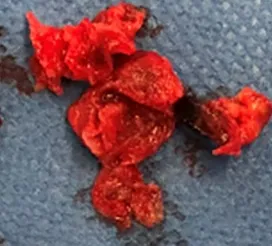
Black thrombus removed from the SFA and DFA. The CFA was found to be filled with a yellow solid mass during the incision. The black thrombi were removed from the SFA and DFA. CFA, common femoral artery; SFA, superior femoral artery; DFA, deep femoral artery.
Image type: medical_photograph (other_medical_photograph)